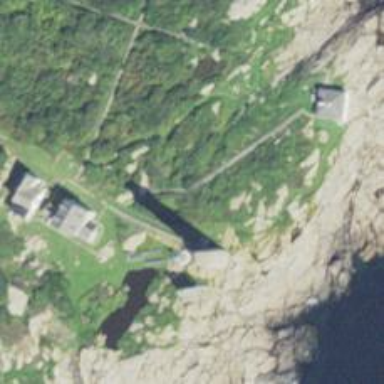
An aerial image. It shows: Historic lighthouse located along scenic path.